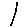
Label: line